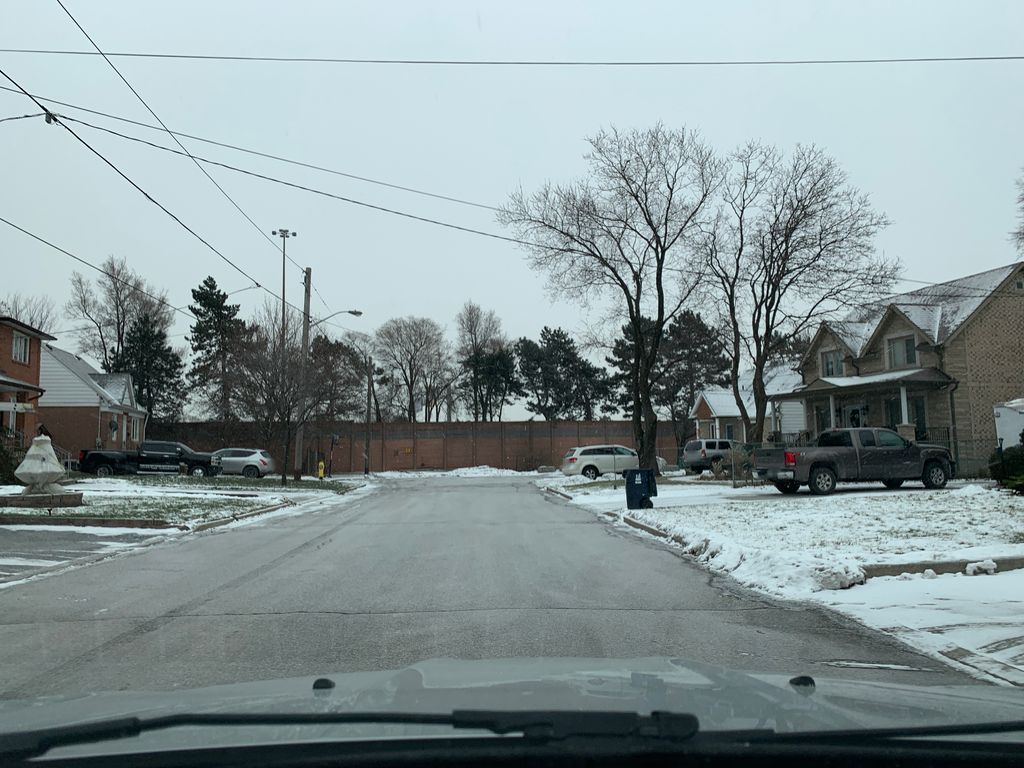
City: toronto